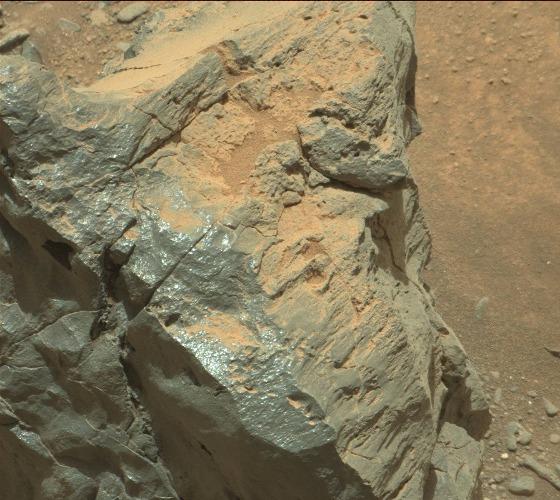
Terrain classes present: Gravel / Sand / Soil, Rock